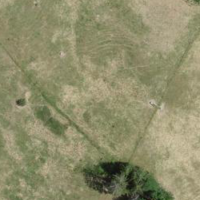
EUNIS habitat code: 25
Species observed at this site:
Menyanthes trifoliata